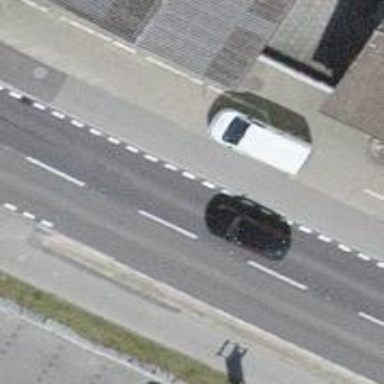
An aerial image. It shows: Secondary road with asphalt surface and separate sidewalks on both sides.